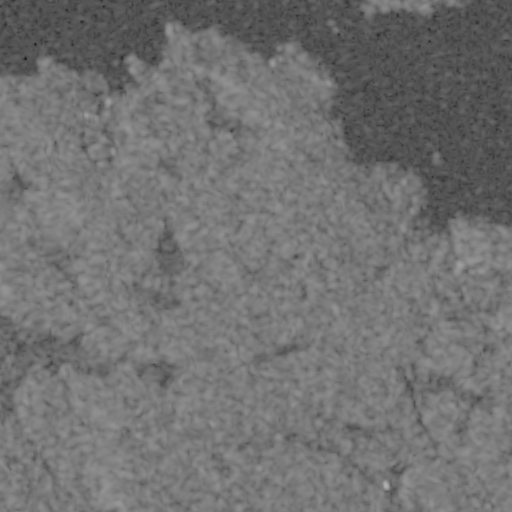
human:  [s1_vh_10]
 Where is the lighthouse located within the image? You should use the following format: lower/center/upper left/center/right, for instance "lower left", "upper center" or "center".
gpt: The lighthouse is located in the upper center of the image.
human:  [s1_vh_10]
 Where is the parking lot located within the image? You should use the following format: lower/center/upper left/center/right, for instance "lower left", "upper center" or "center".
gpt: The parking lot is located in the center right of the image.
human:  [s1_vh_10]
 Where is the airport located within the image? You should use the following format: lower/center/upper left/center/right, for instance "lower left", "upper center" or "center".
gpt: There is no airport in the image.

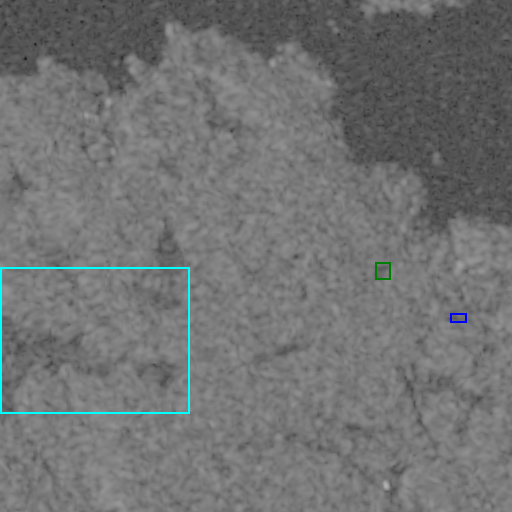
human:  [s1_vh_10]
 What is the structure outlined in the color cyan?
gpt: The structure outlined in cyan is a crop field.
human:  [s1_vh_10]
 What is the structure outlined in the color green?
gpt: The structure outlined in green is a park.
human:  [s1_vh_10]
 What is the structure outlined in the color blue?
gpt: The structure outlined in blue is a parking lot.
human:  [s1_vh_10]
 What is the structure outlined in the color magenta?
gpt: There is no magenta outline.